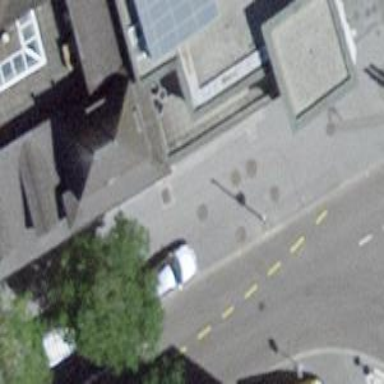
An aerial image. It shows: Footway tunnel.